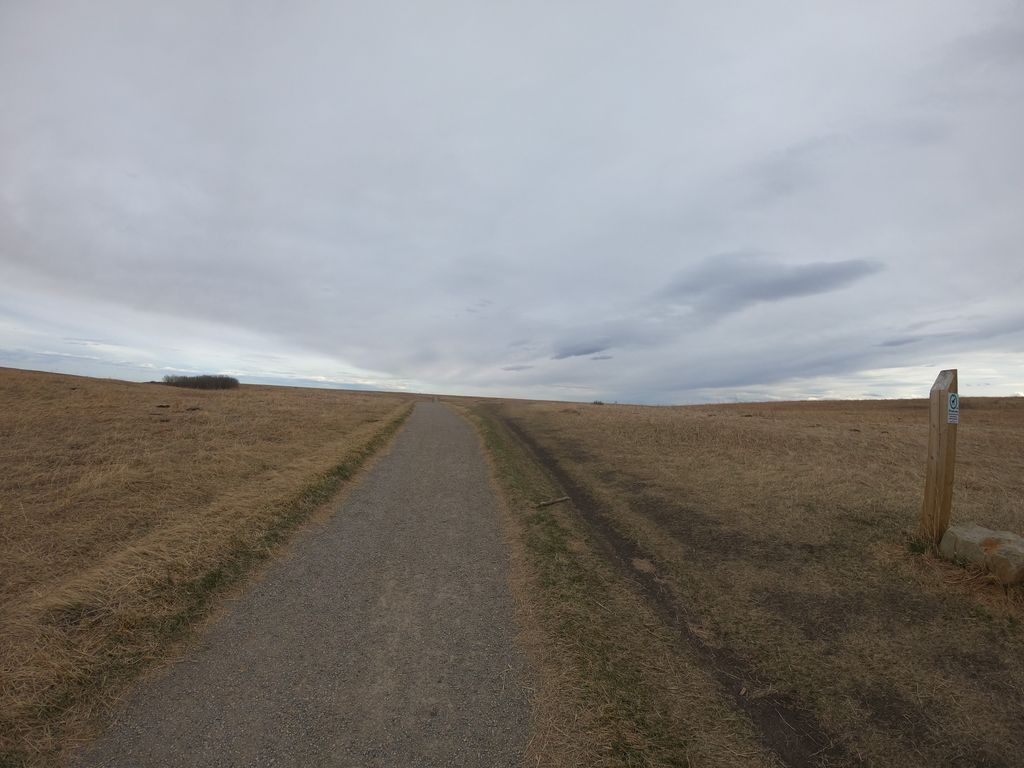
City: calgary